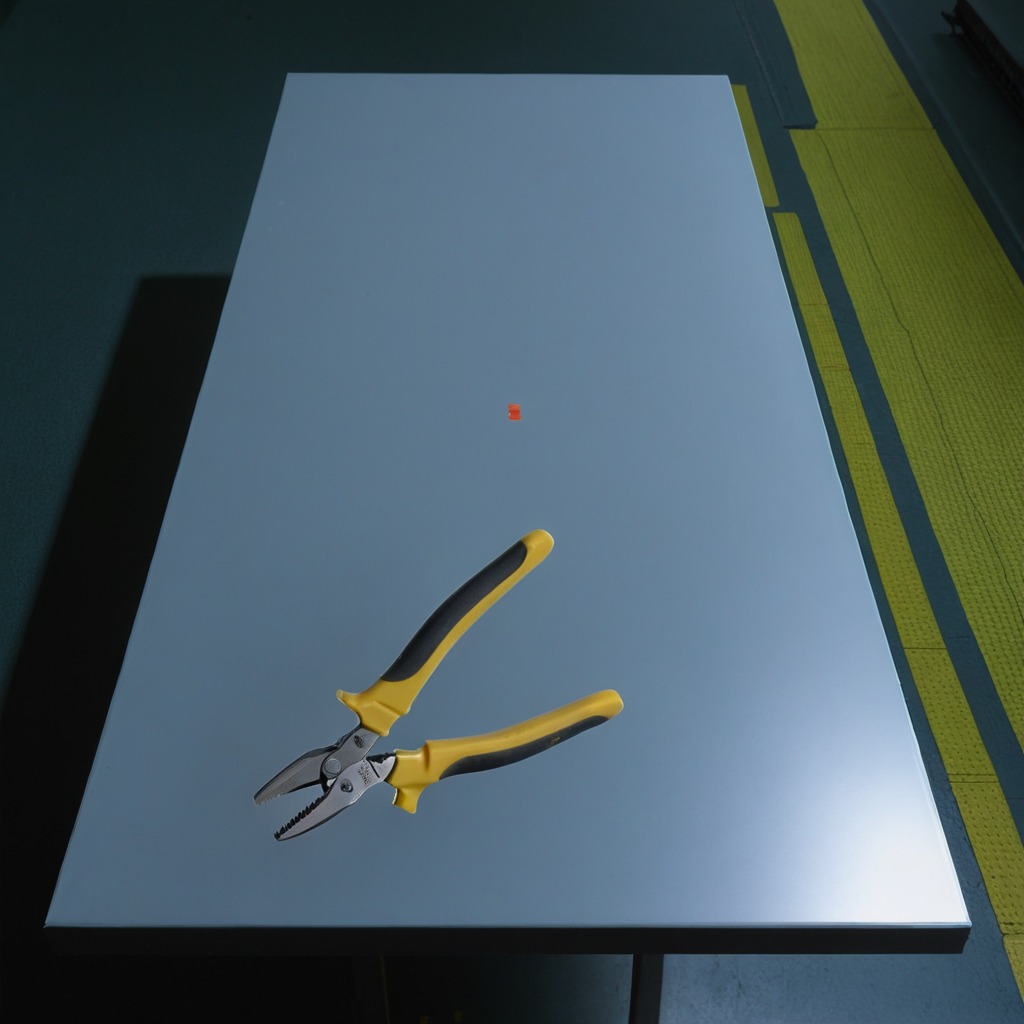
A plier is lying on a clean empty table in a railway signal maintenance room lit by harsh overhead fluorescents photorealistic surface textures crisp shadows high dynamic range